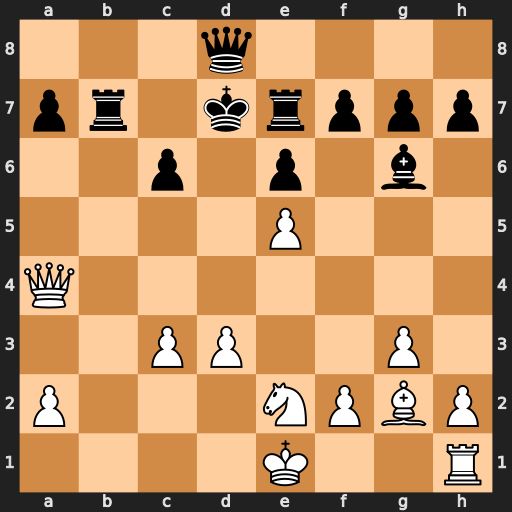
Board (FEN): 3q4/pr1krppp/2p1p1b1/4P3/Q7/2PP2P1/P3NPBP/4K2R
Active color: w
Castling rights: K
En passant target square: -
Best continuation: Qxc6#